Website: walmart
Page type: account-selection
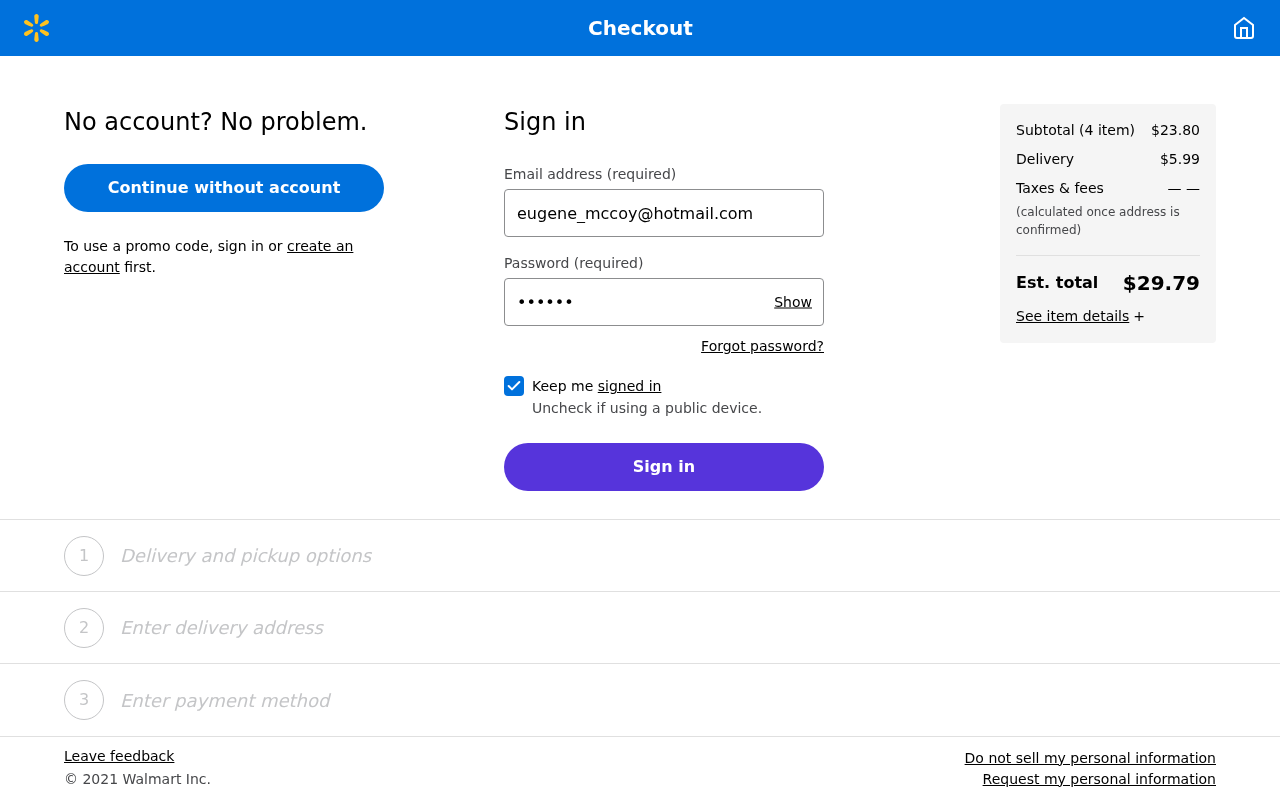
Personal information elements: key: PII_EMAIL
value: eugene_mccoy@hotmail.com
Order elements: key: ORDER_NUM_ITEMS
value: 4
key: ORDER_SUBTOTAL
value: $23.80
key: ORDER_SHIPPING_COST
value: $5.99
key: ORDER_TOTAL
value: $29.79